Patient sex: M
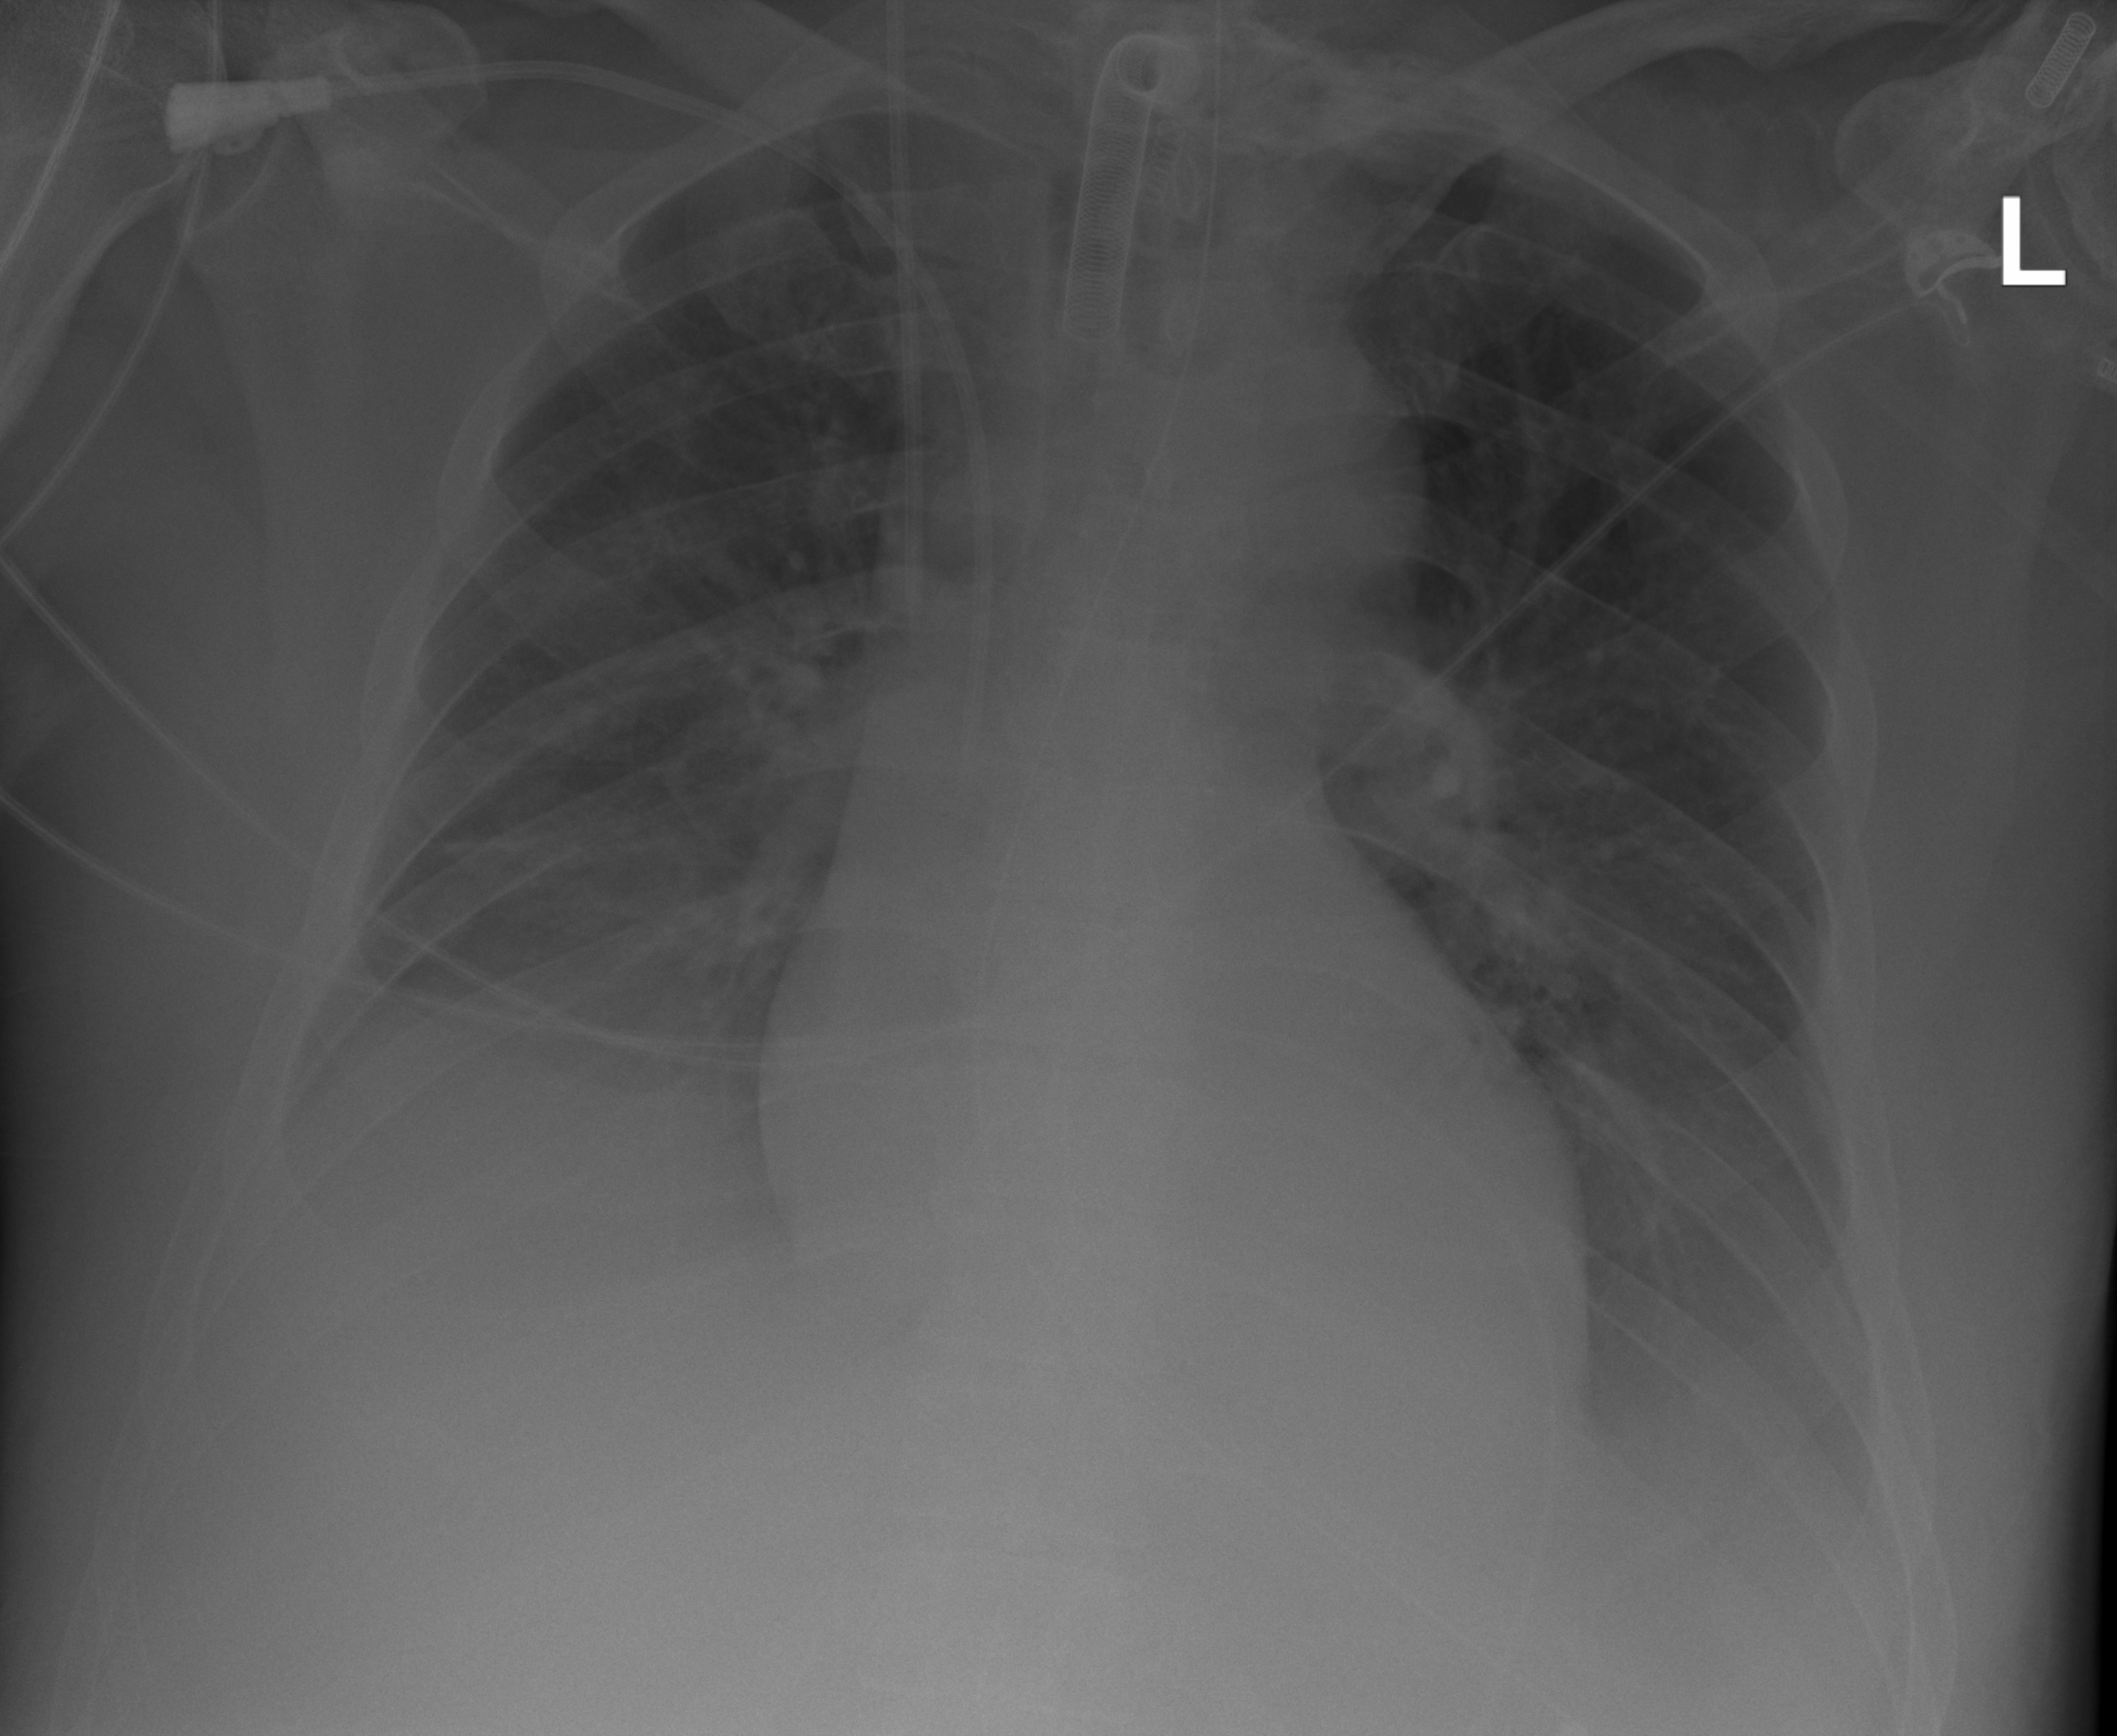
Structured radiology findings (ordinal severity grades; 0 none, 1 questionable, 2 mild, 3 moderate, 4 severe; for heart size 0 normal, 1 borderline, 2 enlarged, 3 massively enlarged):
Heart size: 1
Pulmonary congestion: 2
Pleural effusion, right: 3
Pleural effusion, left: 2
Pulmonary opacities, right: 1
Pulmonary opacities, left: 1
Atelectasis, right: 2
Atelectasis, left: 2